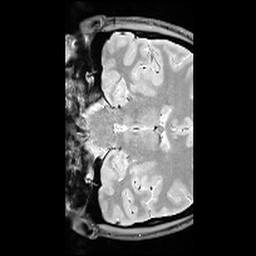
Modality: T1w
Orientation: coronal
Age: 20
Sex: male
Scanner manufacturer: siemens
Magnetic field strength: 3 T
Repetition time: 6.5 s
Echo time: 0.016 s